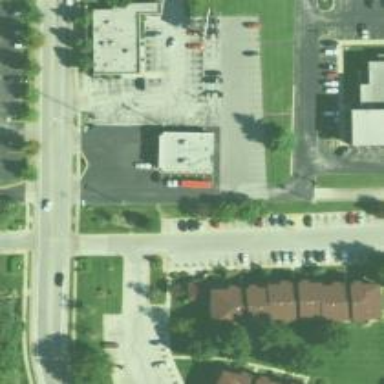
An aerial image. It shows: Convenience shop.